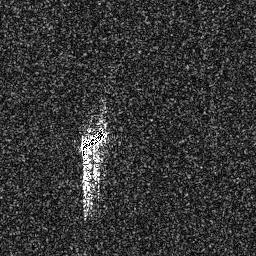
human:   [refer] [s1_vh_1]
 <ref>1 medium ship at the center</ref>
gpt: <box>[[30, 48, 42, 60, 0]]</box>